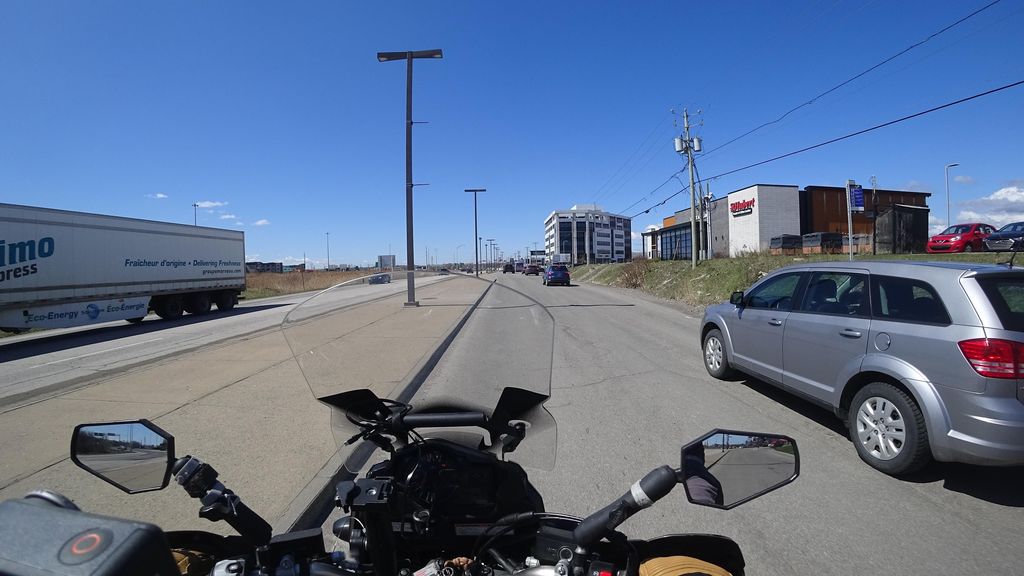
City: quebec_city